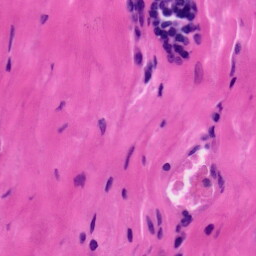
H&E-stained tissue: Tonsil